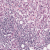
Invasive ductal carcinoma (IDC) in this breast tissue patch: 1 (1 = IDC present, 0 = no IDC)